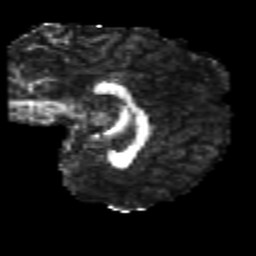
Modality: FA
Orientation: sagittal
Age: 21
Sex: female
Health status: healthy
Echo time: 0.074 s